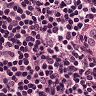
Metastatic tissue present: no